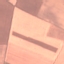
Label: AnnualCrop